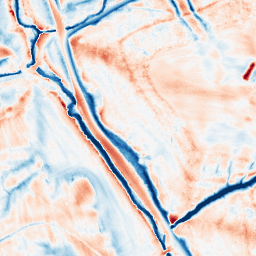
Category: edge_preserving
Decomposition family: guided
Decomposition parameters: radius: 8
eps: 0.001
Upsampling method: quadratic
Upsampling parameters: scale: 8
Upsampling scale: 8